Question: I've seen an Android project structure in the image below. What does "Bean" mean in this structure? or Why does that folder name "Bean"?

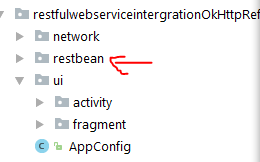
Answer: 'Bean' in java is basically a single class encapsulate many objects into a single object and there properties can be manipulated by using 'getter' and 'setter' method.We also call it model class. The below code snippet is an example of bean class.
'''
public class Book implements Serializable{
private String isbn;
private String title;
private String author;
private String publisher;
private int pages;
/**
* Default constructor
*/
public Book() {
this.isbn = "";
this.title = "";
this.author = "";
this.publisher = "";
this.pages = 0;
}
public String getIsbn() {
return isbn;
}
public void setIsbn(final String isbn) {
this.isbn = isbn;
}
public String getTitle() {
return title;
}
public void setTitle(final String title) {
this.title = title;
}
public String getAuthor() {
return author;
}
public void setAuthor(final String author) {
this.author = author;
}
public String getPublisher() {
return publisher;
}
public void setPublisher(final String publisher) {
this.publisher = publisher;
}
public int getPages() {
return pages;
}
public void setPages(final int pages) {
this.pages = pages;
}
}
'''
In your case i think the package you pointed contained all the bean classes